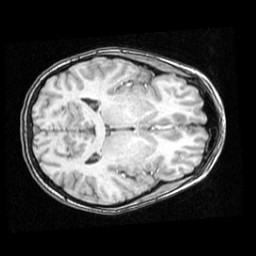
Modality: T1w
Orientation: axial
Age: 16
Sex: female
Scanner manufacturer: ge
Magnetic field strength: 1.5 T
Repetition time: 0.03333 s
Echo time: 0.008 s